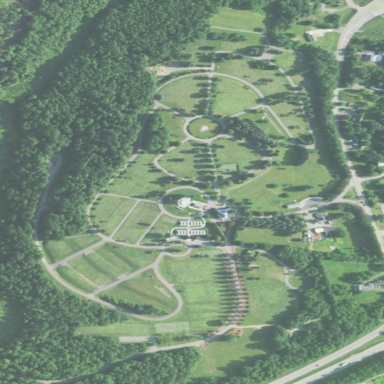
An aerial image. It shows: Cemetery.